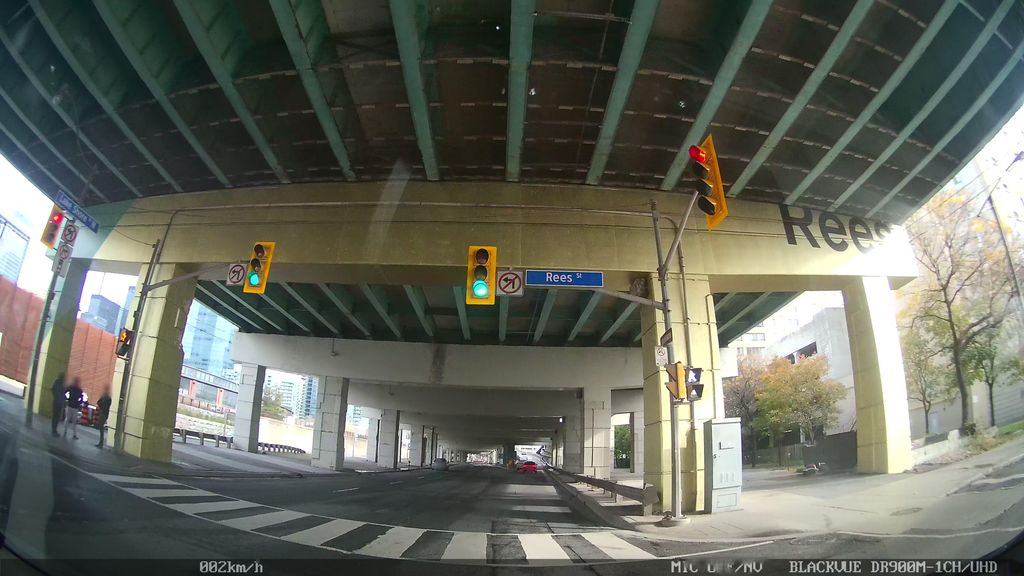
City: toronto